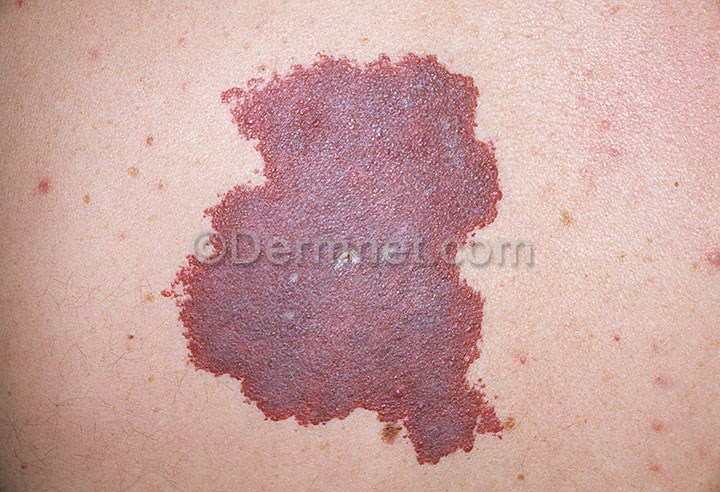
Disease: Vascular Tumors